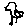
Label: bird